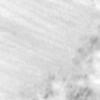
Label: no_change